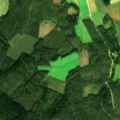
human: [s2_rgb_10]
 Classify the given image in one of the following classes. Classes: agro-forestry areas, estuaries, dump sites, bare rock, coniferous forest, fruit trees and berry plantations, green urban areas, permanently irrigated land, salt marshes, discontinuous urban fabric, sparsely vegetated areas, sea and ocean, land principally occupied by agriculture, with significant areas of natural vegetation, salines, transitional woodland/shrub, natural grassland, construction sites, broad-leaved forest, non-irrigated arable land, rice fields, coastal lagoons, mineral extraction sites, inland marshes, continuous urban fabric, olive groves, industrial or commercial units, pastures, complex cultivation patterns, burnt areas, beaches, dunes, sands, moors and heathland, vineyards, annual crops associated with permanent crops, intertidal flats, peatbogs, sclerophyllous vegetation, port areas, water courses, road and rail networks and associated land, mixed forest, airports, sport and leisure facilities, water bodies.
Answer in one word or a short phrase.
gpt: non-irrigated arable land, land principally occupied by agriculture, with significant areas of natural vegetation, coniferous forest, mixed forest